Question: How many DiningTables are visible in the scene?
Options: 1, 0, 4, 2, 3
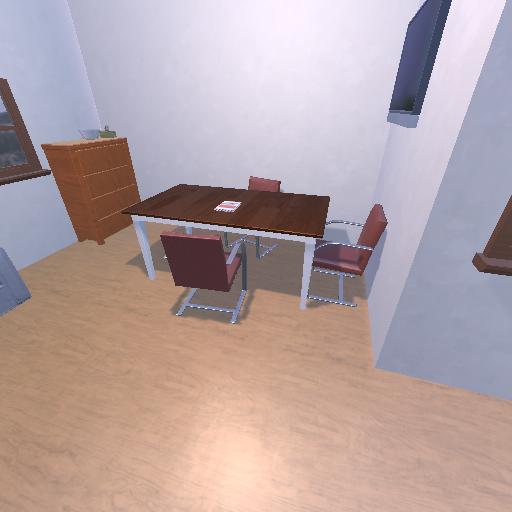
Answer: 1